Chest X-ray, AP view. Patient: 66 years old, sex M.
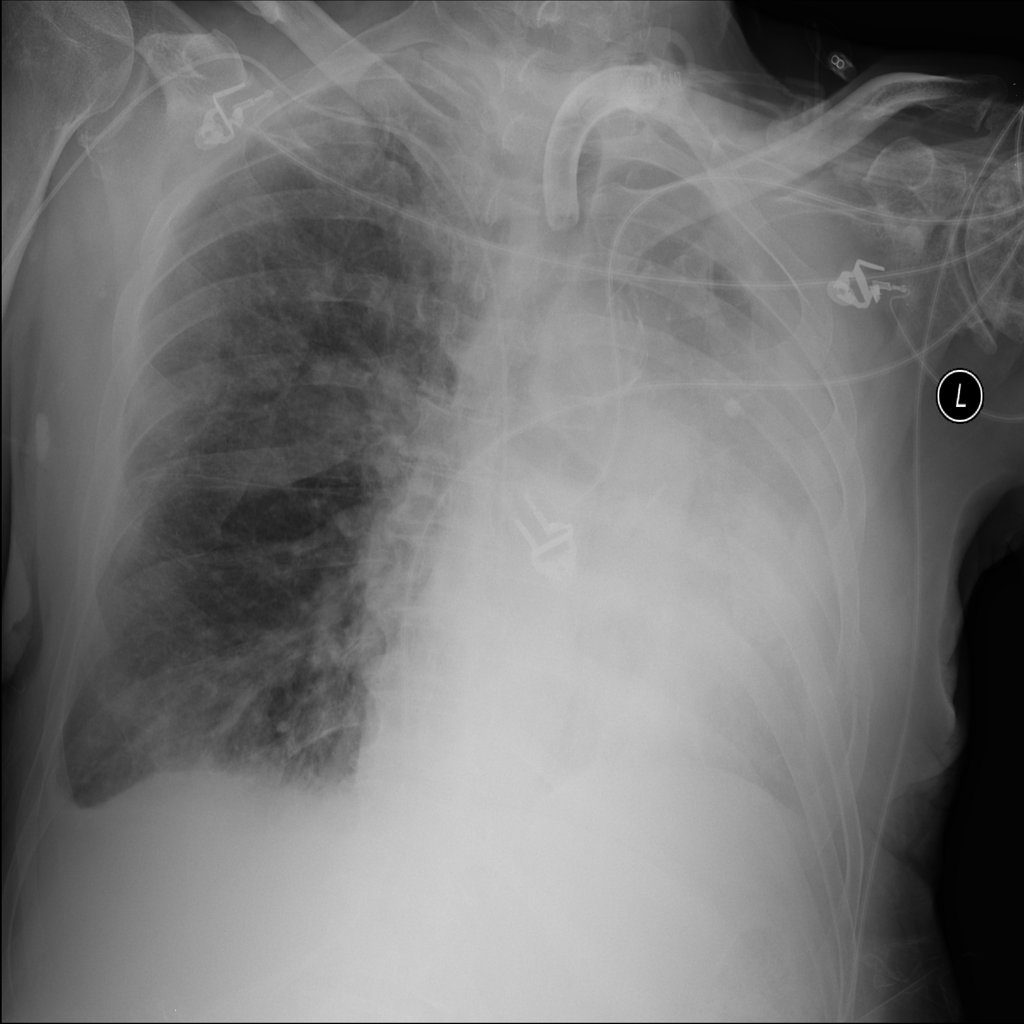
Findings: Edema, Effusion, Pneumonia